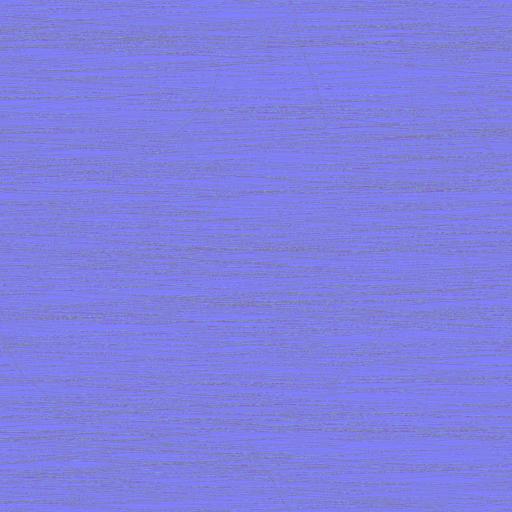
imperfection imperfections scratched scratches surface